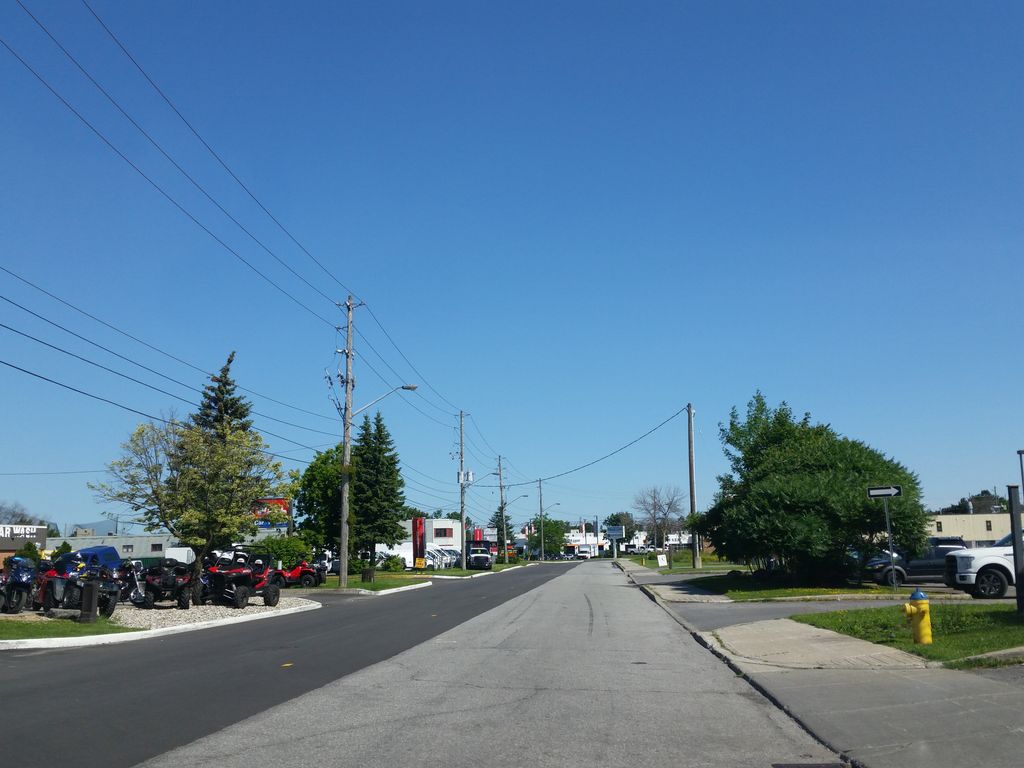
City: ottawa-gatineau